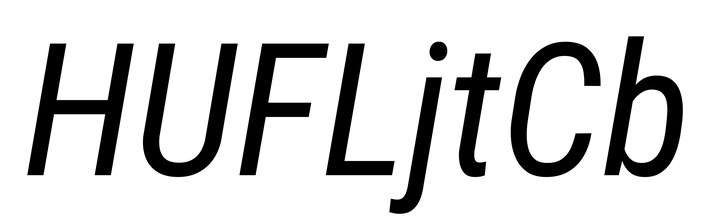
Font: Roboto-Italic_Condensed_Italic